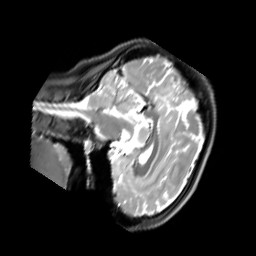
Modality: PDw
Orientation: sagittal
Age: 22
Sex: female
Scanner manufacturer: siemens
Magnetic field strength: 3 T
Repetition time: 11.88 s
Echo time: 0.014 s